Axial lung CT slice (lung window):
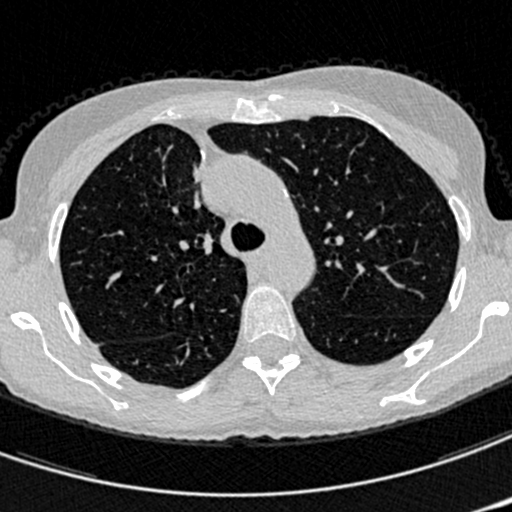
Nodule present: no